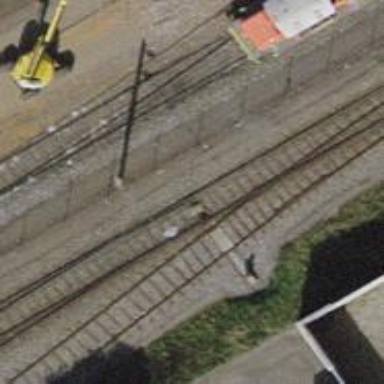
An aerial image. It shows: Railway switch.